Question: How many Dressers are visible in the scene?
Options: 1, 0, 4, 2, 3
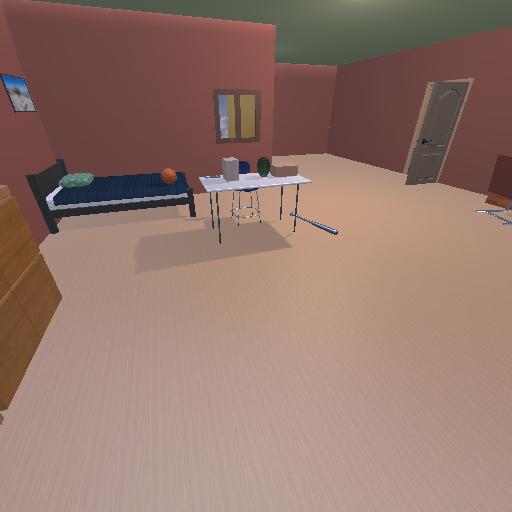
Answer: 1